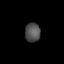
Tissue: lung
Cell type: Pericytes
Senescence score: 0.6025
Nuclear area (px): 287
Mean DAPI intensity: 80.321